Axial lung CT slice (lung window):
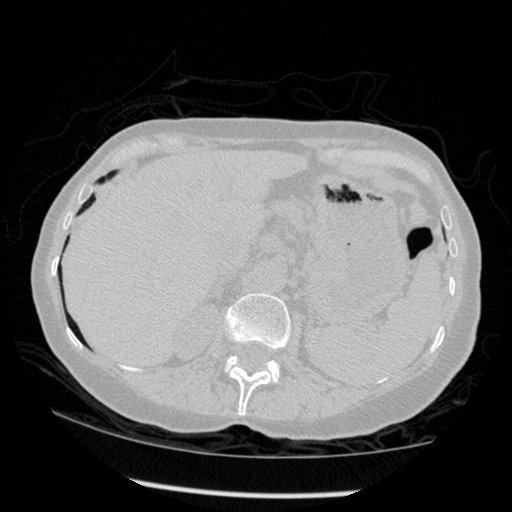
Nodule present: no